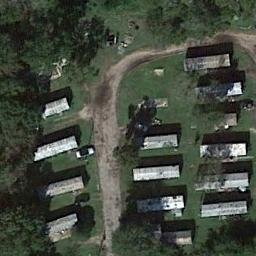
Label: residential